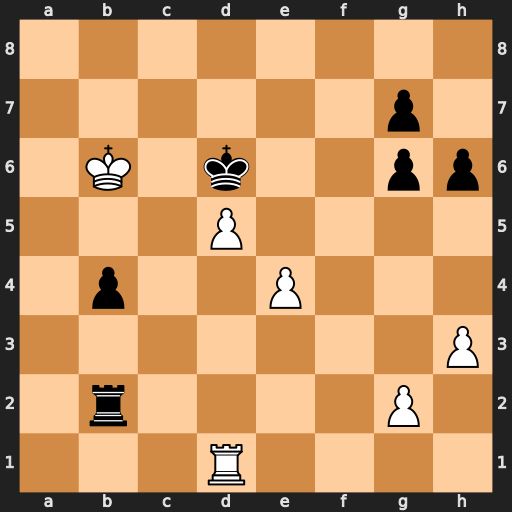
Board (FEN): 8/6p1/1K1k2pp/3P4/1p2P3/7P/1r4P1/3R4
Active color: w
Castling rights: -
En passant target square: -
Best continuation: e5+ Kxe5 d6